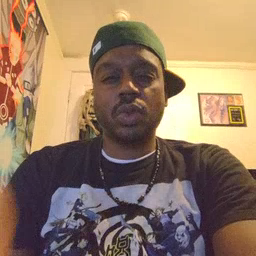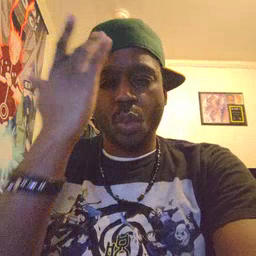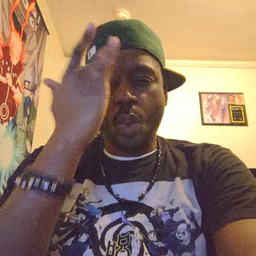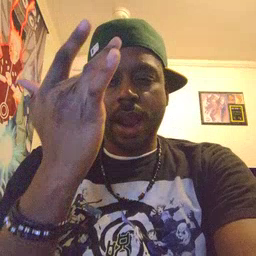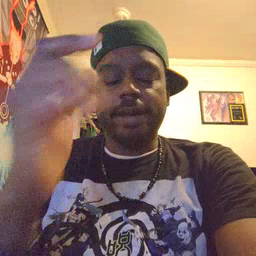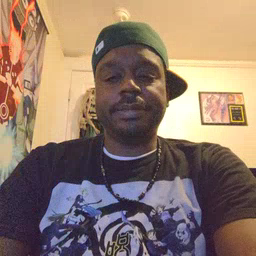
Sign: why